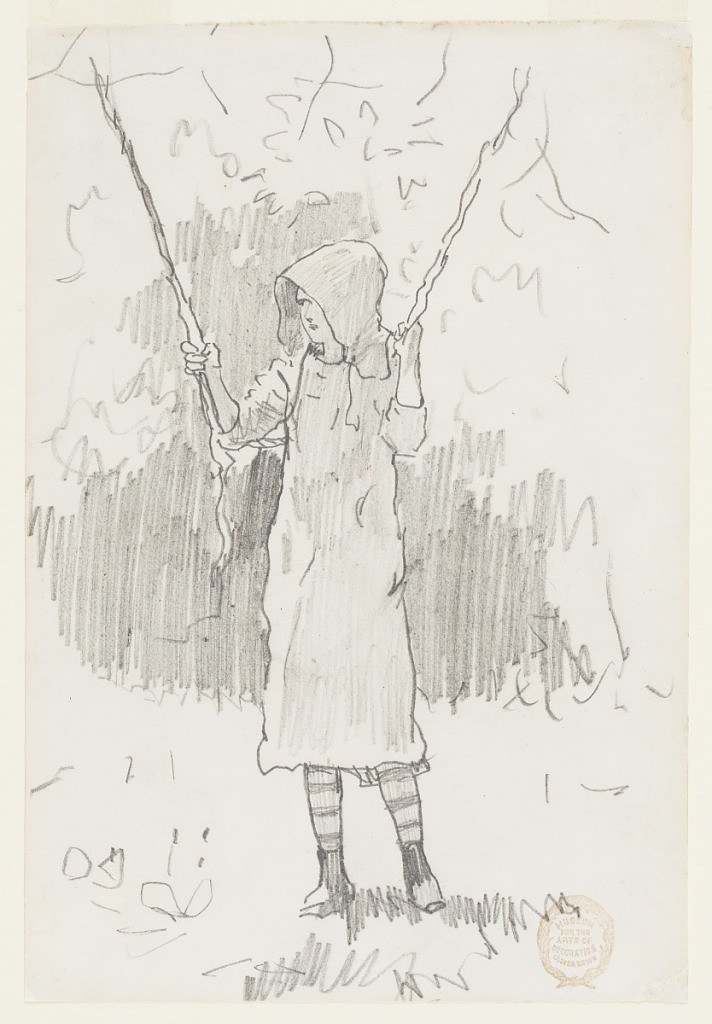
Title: Girl on a Swing
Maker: Winslow Homer, American, 1836–1910
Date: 1879
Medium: Graphite on off-white wove paper
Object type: Drawing
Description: Vertical view of a girl in a sunbonnet, standing, and grasping the ropes of a swing, while leaning on the seat of the swing, with indication of trees in the background.